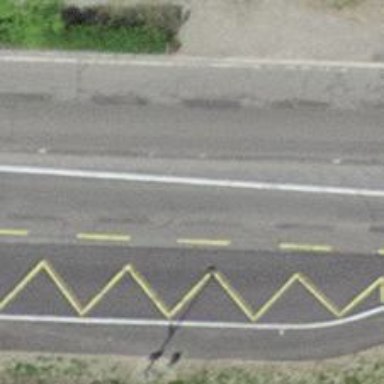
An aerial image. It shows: Uncontrolled crossing with central island on the road.